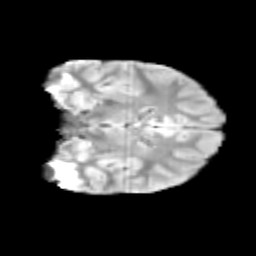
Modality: T2w
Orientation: coronal
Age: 12
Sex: male
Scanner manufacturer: siemens
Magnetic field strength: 3 T
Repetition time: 3.8 s
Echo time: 0.07 s